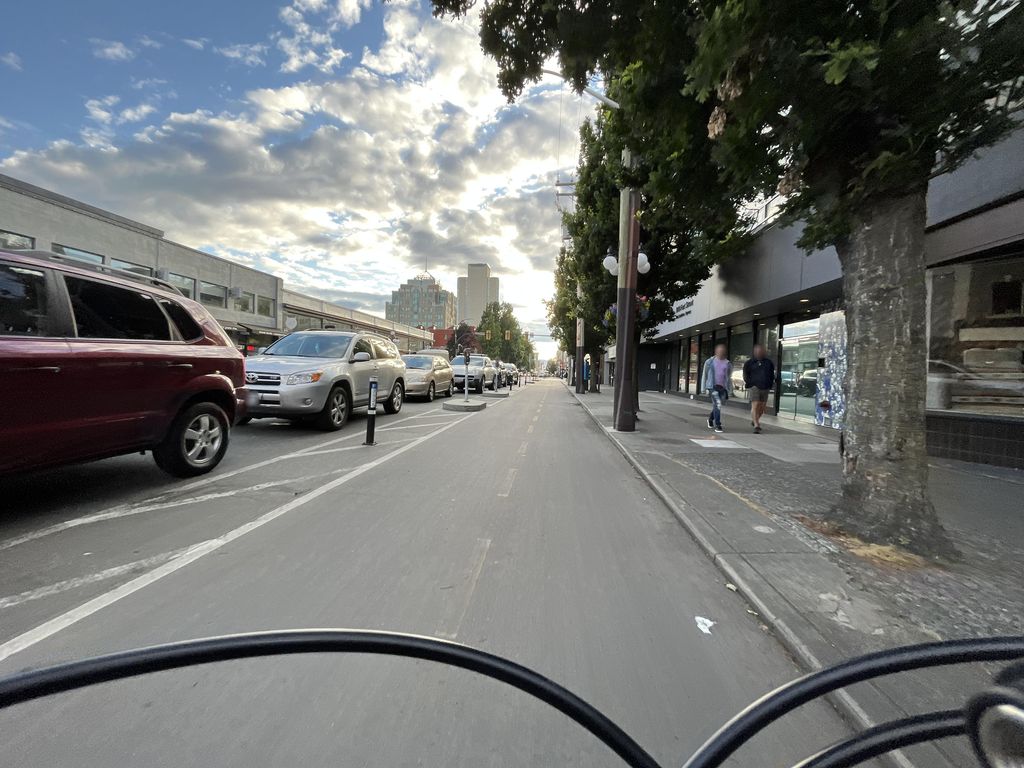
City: victoria